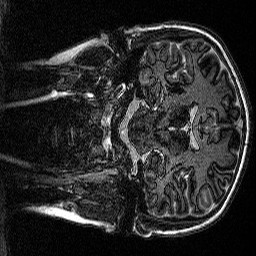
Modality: MP2RAGE
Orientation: coronal
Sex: female
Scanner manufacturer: siemens
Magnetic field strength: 3 T
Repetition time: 5 s
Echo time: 0.00292 s